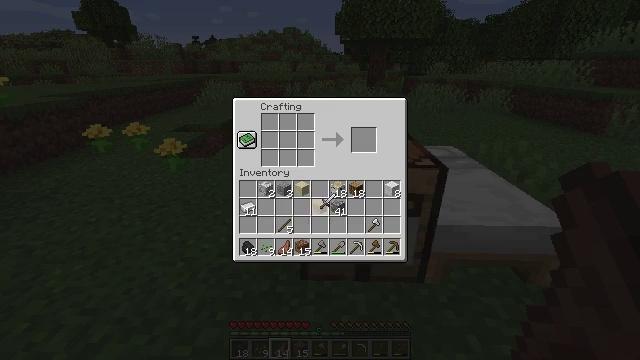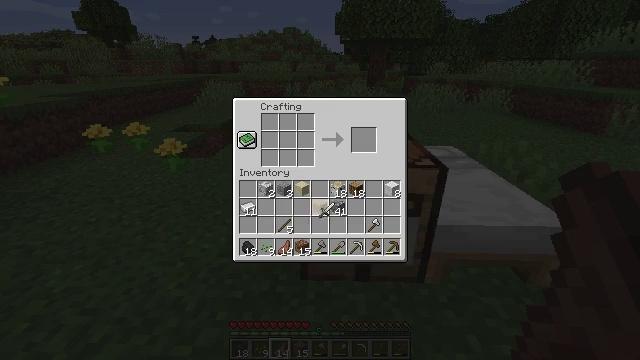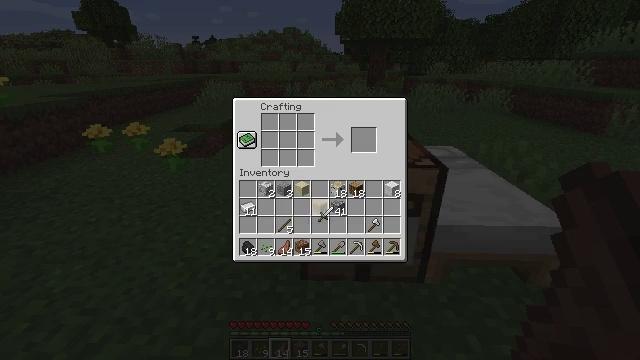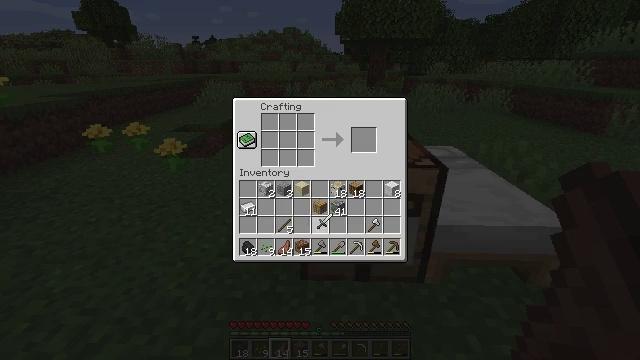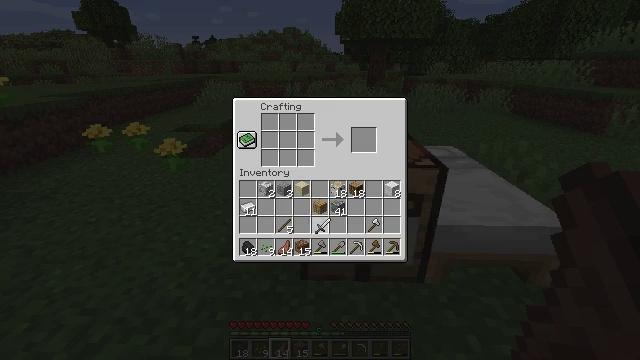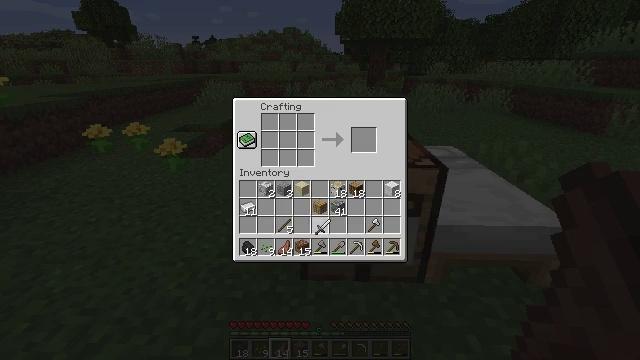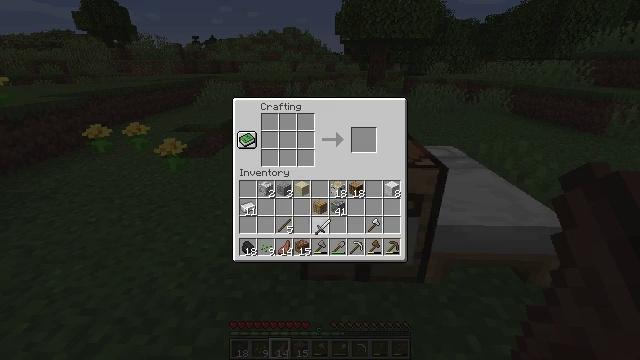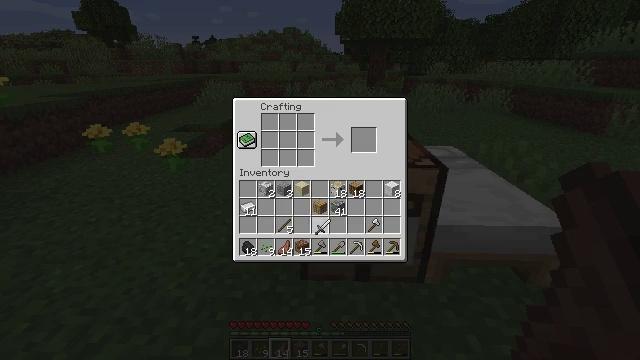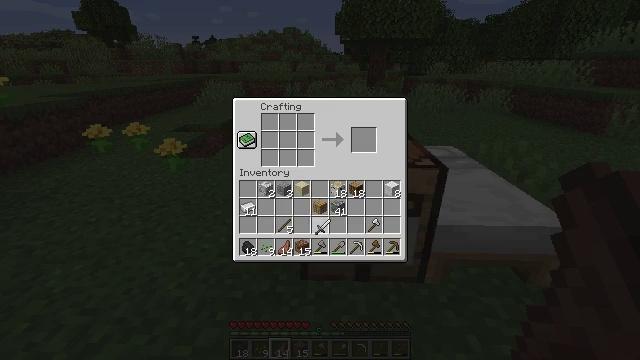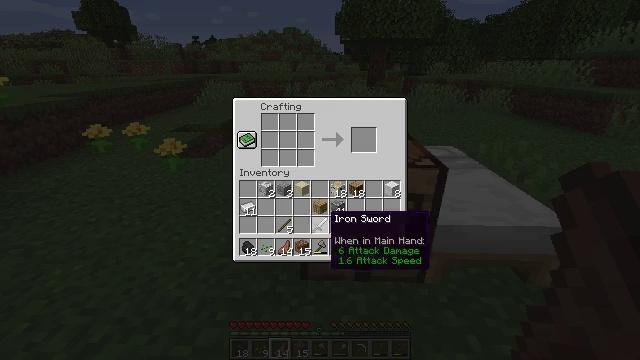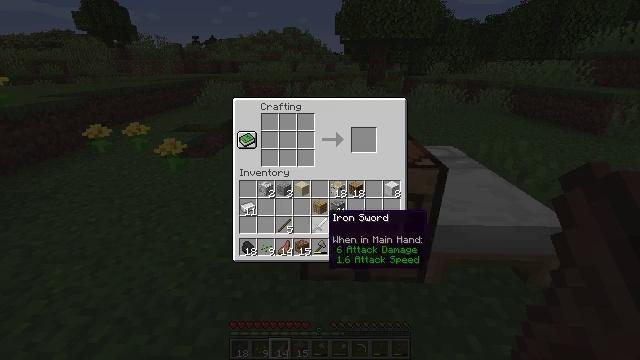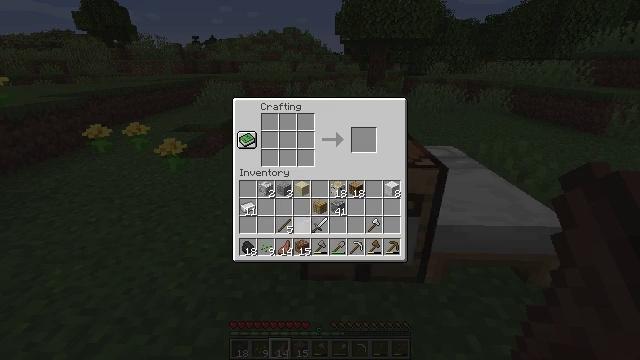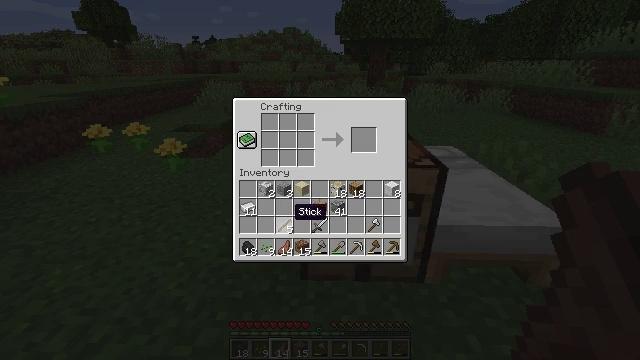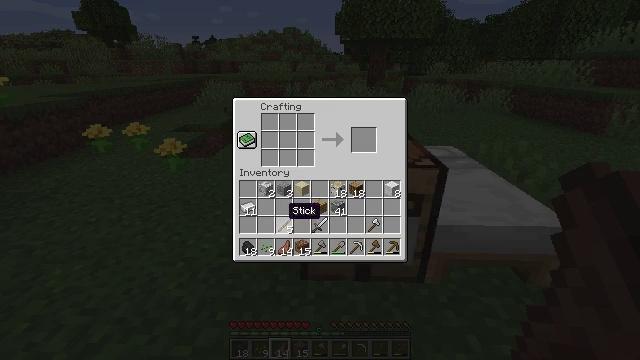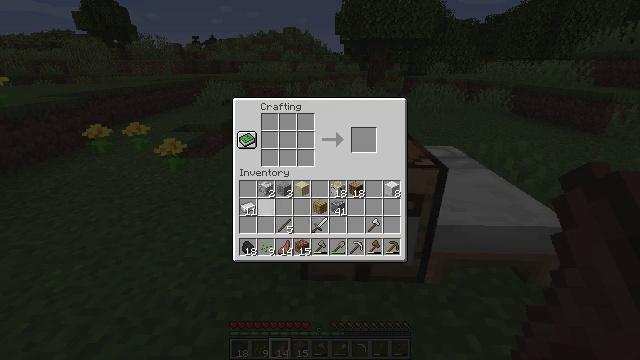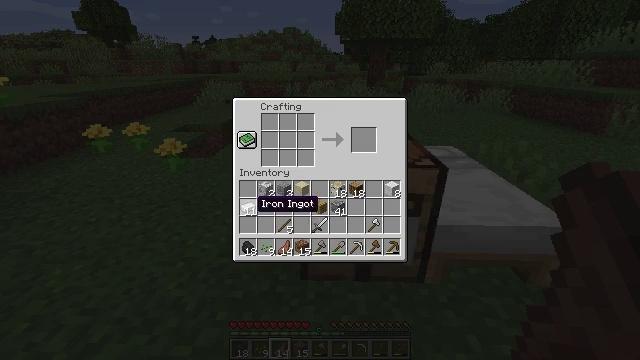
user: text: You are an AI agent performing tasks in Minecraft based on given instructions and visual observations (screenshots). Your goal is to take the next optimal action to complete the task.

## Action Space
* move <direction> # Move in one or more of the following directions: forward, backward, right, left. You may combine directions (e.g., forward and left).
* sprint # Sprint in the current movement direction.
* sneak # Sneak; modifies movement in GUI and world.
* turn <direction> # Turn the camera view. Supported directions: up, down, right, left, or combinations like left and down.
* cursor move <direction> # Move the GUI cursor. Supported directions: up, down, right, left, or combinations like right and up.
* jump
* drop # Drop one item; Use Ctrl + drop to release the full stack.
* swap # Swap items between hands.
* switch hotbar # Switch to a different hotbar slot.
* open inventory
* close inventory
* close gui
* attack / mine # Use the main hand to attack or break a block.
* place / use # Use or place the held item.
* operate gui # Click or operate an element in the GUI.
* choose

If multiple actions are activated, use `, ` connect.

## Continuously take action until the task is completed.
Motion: motion action
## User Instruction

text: Interact with the crafting table to obtain a bucket.
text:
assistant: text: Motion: cursor move down, open gui
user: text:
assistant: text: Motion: no_op
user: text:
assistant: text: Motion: cursor move down
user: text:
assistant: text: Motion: no_op
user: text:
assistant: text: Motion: no_op
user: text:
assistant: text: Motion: no_op
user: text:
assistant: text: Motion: operate gui
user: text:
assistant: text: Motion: operate gui
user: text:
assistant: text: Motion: no_op
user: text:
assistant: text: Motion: no_op
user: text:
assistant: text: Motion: cursor move left
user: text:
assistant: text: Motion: cursor move left
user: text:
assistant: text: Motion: no_op
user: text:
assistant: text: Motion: cursor move left
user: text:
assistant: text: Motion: cursor move left
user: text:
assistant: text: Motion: cursor move left
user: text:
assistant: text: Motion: no_op
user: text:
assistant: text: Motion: no_op
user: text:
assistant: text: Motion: no_op
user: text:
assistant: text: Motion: no_op
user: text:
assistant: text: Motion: no_op
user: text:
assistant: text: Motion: no_op
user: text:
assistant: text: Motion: no_op
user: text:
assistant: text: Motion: no_op
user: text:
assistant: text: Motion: no_op
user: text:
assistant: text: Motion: operate gui
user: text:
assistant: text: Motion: operate gui
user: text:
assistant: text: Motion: cursor move up
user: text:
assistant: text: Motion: cursor move up
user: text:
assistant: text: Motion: no_op